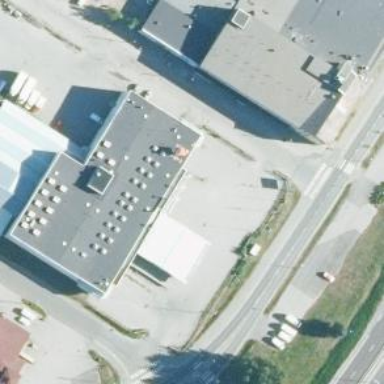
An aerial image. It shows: Fitness centre on leisure land.